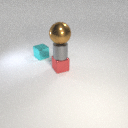
small gray metal cylinder above small red metal cube